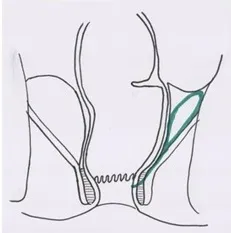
Illustration of supralevantor abscess (green).
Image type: radiology (x_ray)